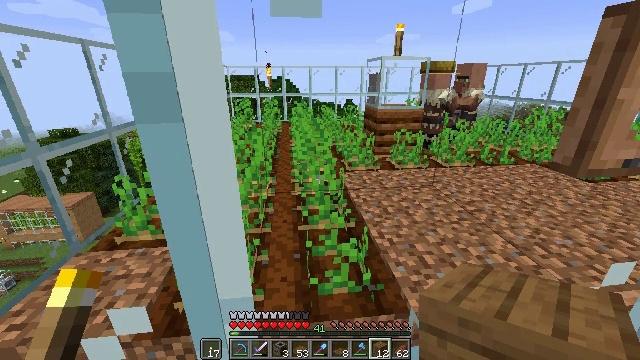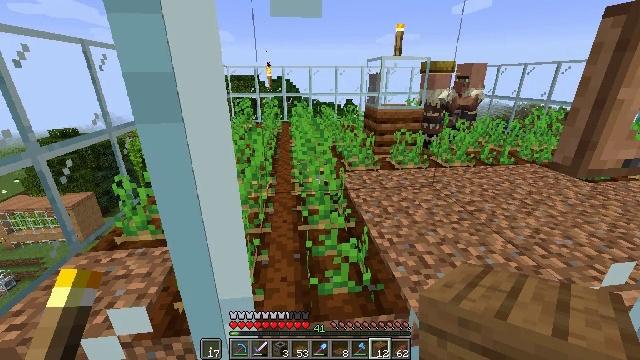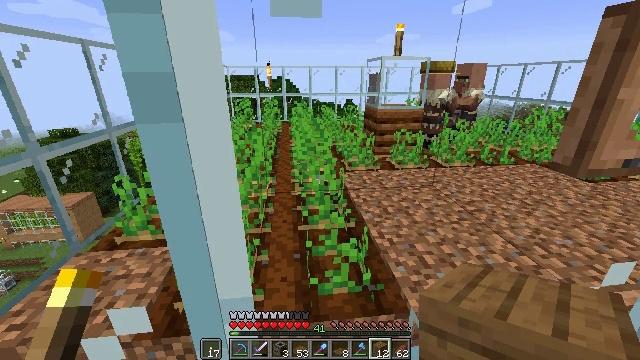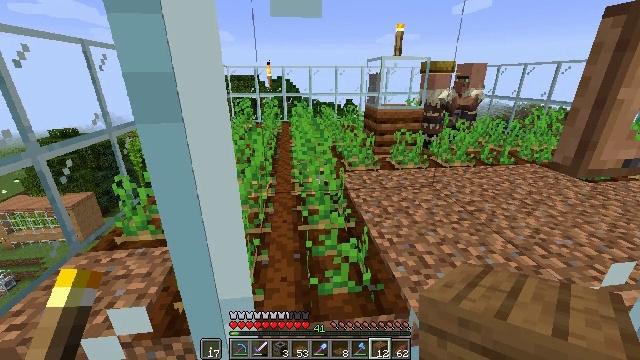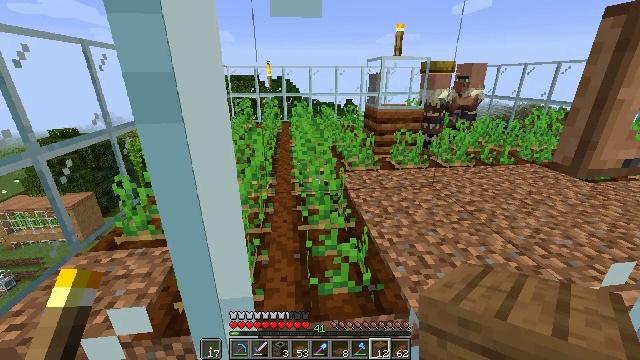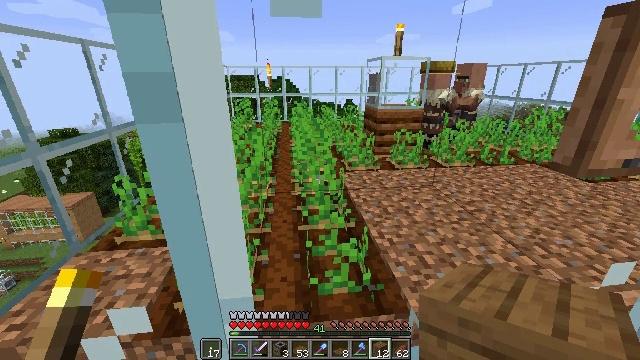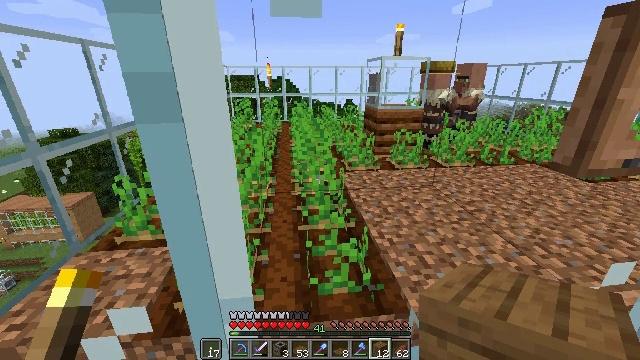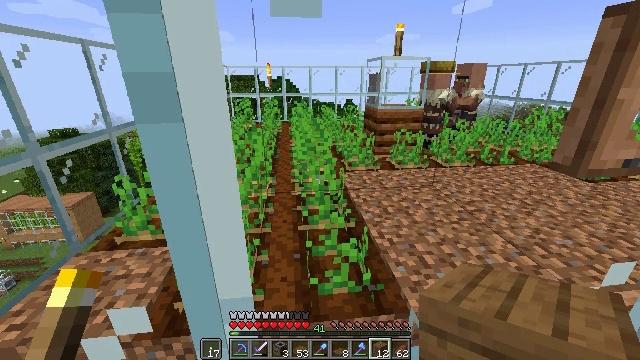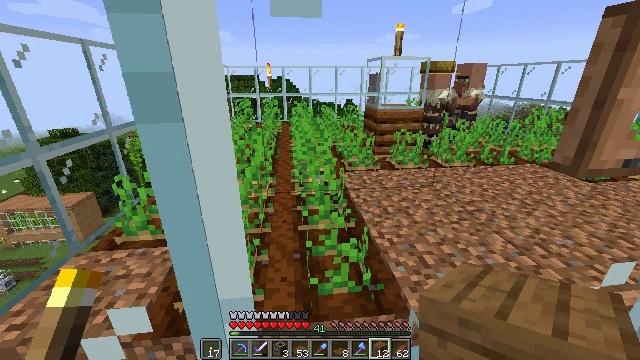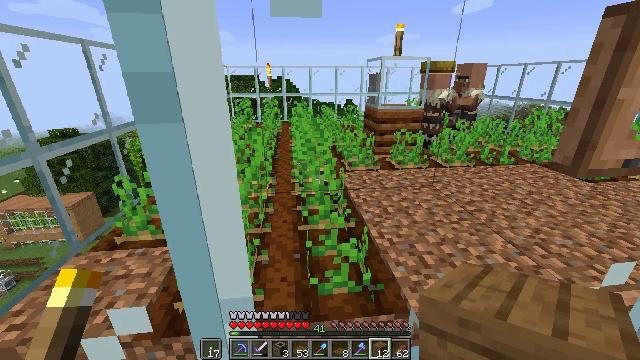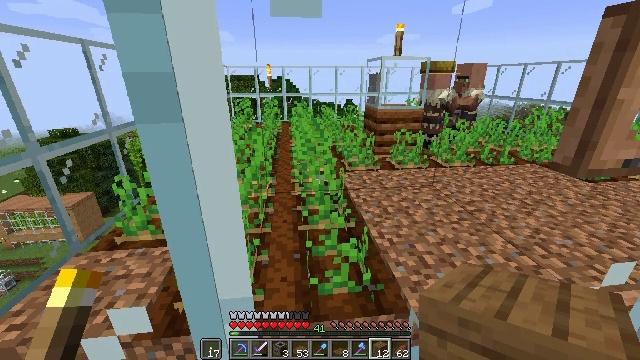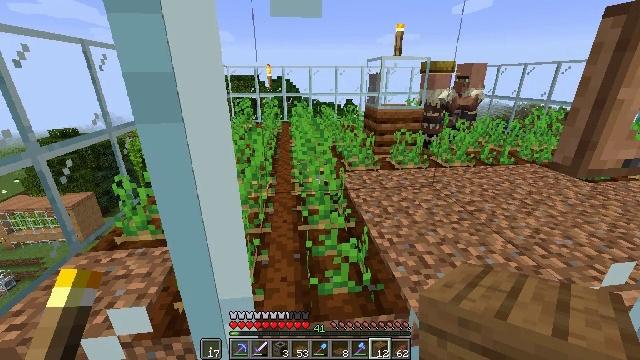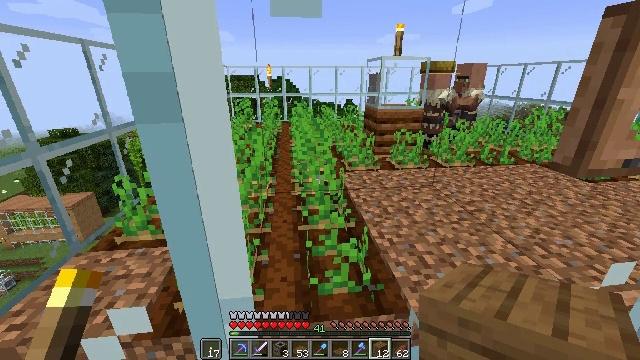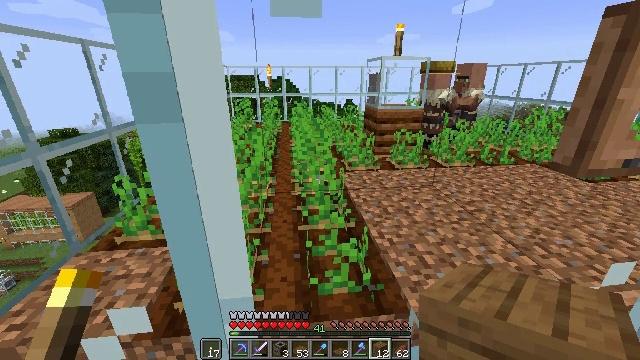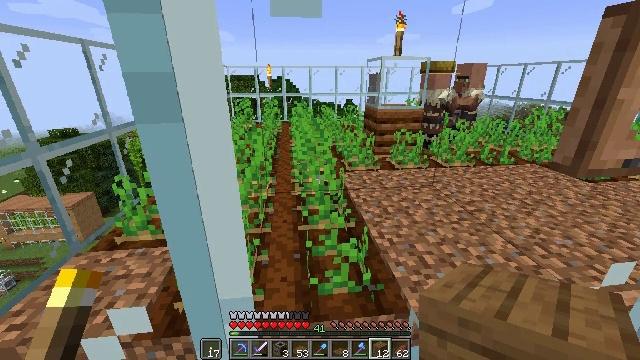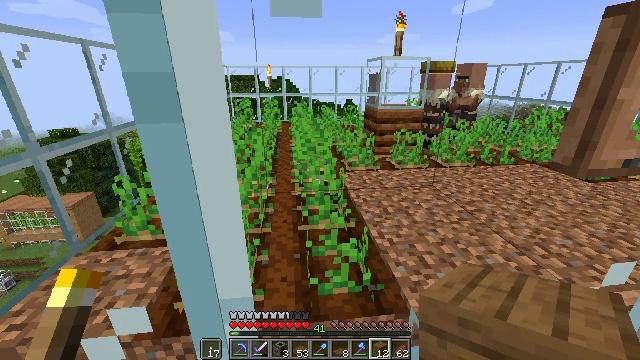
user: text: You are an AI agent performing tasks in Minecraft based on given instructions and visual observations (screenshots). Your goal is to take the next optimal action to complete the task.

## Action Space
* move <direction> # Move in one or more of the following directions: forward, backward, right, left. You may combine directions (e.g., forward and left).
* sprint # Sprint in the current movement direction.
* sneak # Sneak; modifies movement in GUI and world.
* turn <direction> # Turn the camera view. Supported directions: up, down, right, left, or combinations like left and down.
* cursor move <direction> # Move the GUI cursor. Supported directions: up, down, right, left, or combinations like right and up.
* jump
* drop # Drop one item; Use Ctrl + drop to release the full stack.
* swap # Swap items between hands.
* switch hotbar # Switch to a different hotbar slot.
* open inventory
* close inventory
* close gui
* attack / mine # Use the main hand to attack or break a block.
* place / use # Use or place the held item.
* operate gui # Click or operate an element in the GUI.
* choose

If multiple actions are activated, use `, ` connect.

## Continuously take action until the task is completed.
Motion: motion action
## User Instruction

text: Take iron ingots to craft a minecart.
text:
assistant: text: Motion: no_op
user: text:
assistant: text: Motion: no_op
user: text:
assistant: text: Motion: no_op
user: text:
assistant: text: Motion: no_op
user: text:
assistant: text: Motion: no_op
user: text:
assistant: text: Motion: no_op
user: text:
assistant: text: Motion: no_op
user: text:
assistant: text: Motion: no_op
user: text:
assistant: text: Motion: no_op
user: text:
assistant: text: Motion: no_op
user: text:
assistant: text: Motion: no_op
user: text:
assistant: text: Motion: no_op
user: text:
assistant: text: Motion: no_op
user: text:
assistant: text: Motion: no_op
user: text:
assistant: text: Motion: no_op
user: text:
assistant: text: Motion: no_op
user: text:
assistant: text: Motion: no_op
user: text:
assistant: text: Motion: no_op
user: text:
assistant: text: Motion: no_op
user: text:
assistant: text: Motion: no_op
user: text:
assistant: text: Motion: no_op
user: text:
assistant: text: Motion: no_op
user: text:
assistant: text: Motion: no_op
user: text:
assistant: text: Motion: no_op
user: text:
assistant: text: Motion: no_op
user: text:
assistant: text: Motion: no_op
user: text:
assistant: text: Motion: no_op
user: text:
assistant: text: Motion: no_op
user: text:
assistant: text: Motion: no_op
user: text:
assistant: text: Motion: no_op